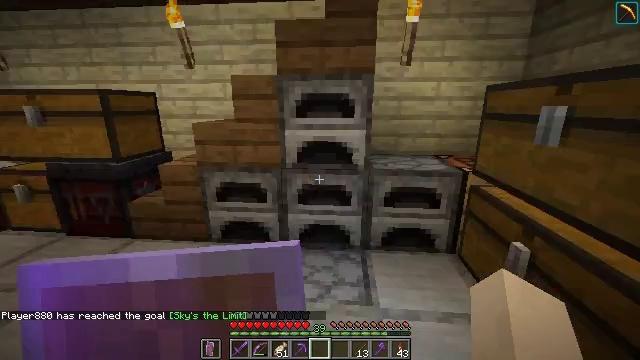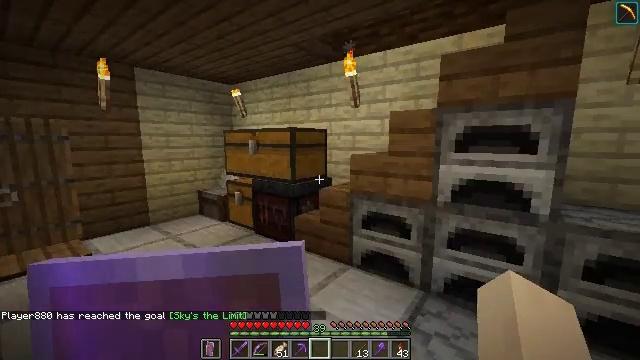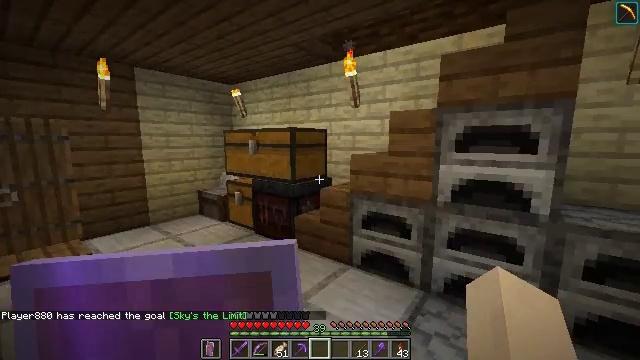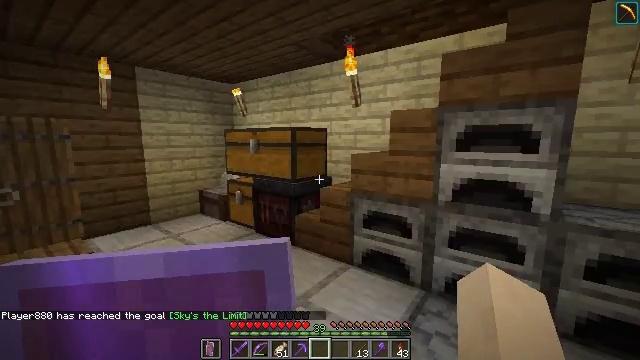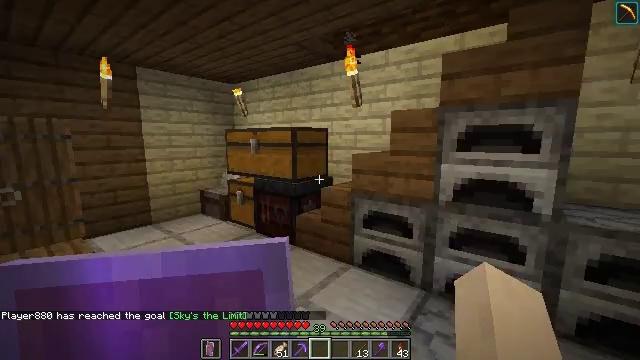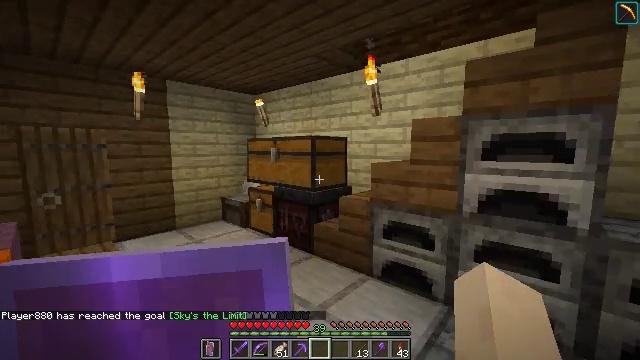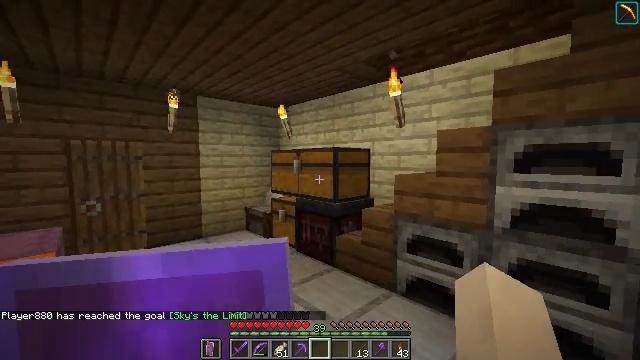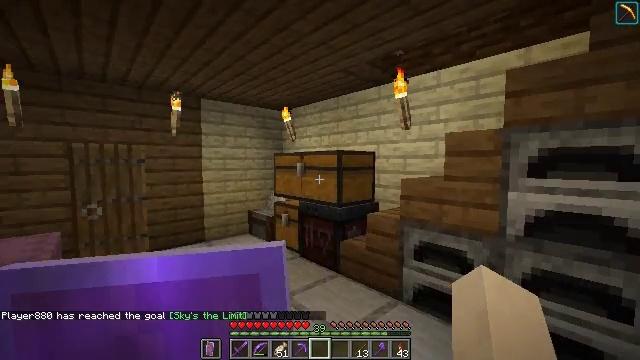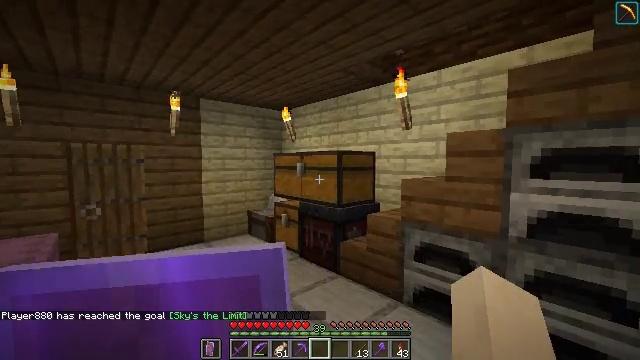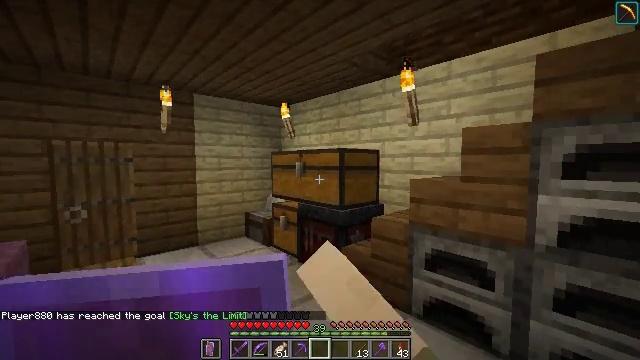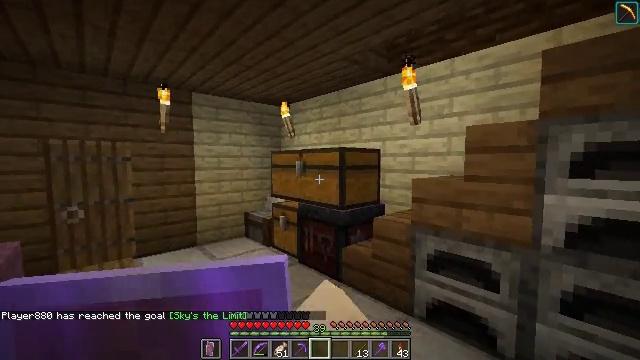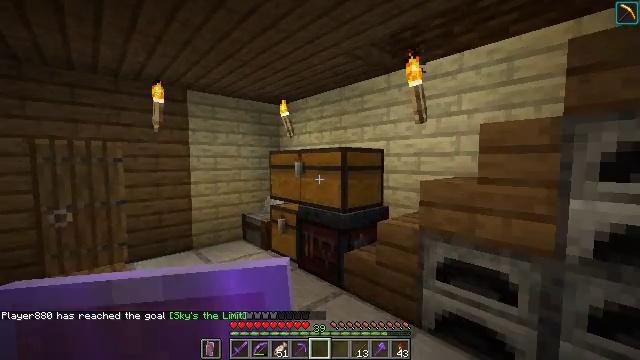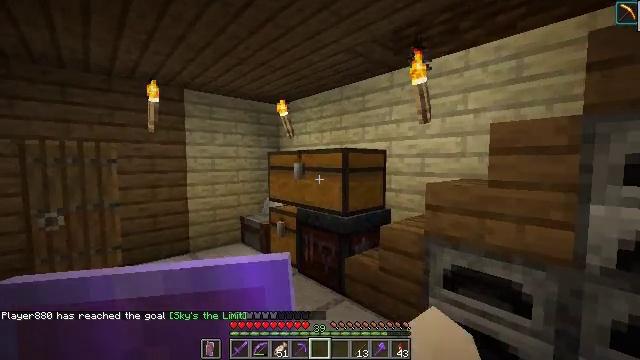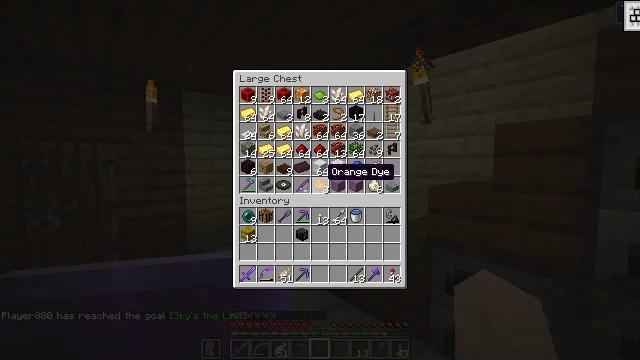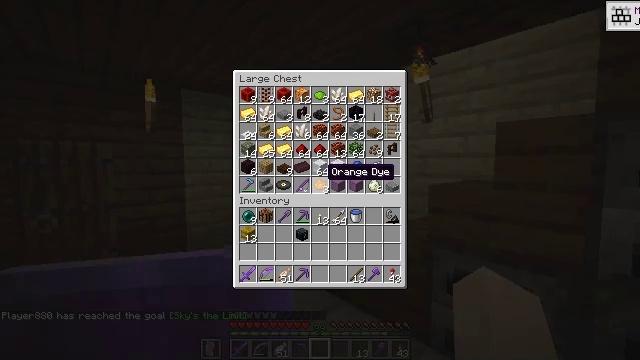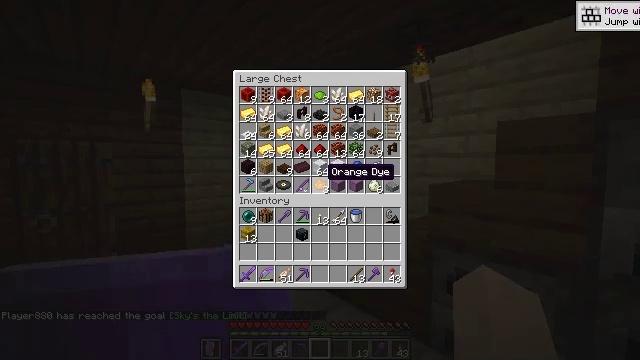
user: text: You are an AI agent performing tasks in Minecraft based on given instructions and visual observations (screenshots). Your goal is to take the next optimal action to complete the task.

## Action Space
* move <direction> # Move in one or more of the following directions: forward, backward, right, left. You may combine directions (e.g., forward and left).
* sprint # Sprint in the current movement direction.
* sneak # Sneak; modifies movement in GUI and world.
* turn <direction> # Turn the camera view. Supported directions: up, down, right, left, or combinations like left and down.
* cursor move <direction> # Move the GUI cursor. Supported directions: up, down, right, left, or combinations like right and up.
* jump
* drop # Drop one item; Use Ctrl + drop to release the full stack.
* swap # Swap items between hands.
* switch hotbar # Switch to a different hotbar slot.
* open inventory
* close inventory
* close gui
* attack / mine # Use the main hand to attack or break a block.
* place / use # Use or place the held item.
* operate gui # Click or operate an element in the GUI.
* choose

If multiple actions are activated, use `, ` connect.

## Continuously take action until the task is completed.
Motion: motion action
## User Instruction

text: Assemble a stonecutter at the crafting table.
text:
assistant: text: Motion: turn left and up
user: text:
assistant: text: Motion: no_op
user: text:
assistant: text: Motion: no_op
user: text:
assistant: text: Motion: no_op
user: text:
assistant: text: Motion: turn left and up
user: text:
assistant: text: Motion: turn left and up
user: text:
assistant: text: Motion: move forward
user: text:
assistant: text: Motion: move forward, use / place
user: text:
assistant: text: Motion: move forward, use / place
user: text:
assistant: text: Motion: move forward
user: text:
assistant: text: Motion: no_op
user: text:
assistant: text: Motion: no_op
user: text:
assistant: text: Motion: no_op
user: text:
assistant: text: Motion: no_op
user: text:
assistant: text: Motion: no_op
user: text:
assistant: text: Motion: no_op
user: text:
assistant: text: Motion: no_op
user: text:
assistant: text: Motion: no_op
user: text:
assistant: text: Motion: no_op
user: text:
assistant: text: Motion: no_op
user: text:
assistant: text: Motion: no_op
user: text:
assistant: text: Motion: no_op
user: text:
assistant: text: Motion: no_op
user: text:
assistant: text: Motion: no_op
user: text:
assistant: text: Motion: no_op
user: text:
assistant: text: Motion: no_op
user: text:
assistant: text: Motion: turn left and up
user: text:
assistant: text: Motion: no_op
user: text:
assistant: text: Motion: turn right
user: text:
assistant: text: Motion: no_op